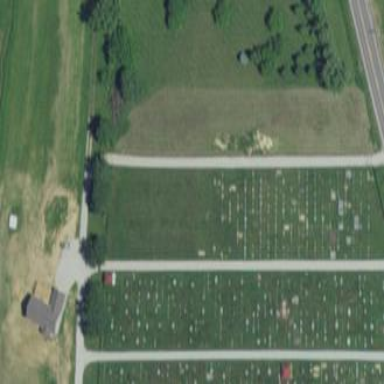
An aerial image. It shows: Cemetery.